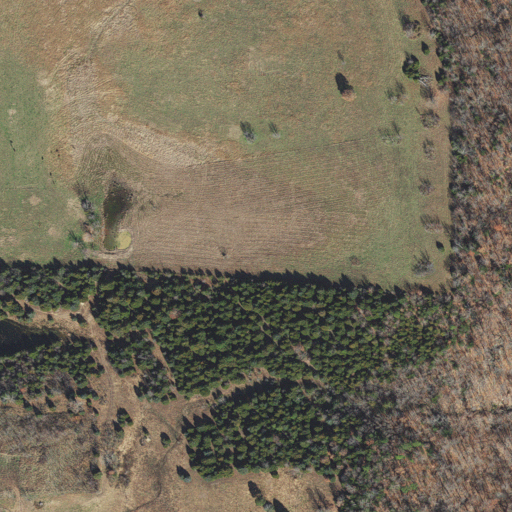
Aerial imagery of mountain in Arkansas named Saffer Mountain containing pasture, evergreen forest, deciduous forest, and mixed forest